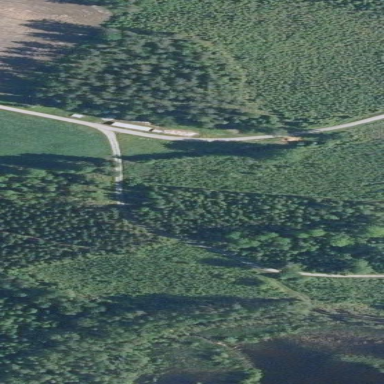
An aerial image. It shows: Woodland consisting mainly of needle-leaved trees.